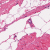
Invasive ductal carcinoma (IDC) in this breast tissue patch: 0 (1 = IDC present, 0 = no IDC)